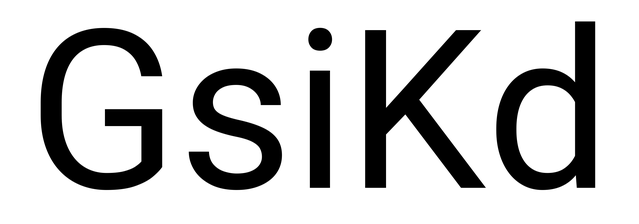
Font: Roboto_Regular